Interaction volume radius: 5 \u00c5
Interaction volume height: 10 \u00c5
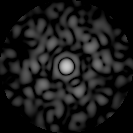
Disorder parameter: 0.809